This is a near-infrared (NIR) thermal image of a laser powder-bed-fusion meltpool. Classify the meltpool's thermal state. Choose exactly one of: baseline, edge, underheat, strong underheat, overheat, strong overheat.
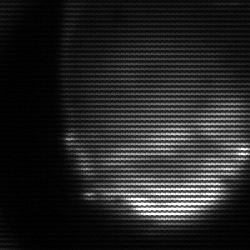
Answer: edge